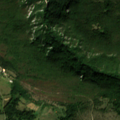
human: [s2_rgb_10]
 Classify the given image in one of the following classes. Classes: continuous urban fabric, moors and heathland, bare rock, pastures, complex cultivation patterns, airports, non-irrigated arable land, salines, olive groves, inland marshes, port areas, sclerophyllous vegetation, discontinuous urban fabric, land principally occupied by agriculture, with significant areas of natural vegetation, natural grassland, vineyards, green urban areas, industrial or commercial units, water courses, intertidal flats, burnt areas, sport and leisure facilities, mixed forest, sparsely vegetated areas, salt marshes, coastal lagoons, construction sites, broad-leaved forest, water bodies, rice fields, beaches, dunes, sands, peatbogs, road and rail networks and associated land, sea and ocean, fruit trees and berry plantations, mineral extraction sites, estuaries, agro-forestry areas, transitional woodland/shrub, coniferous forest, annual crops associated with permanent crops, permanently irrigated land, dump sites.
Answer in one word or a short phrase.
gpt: complex cultivation patterns, land principally occupied by agriculture, with significant areas of natural vegetation, broad-leaved forest, natural grassland, transitional woodland/shrub